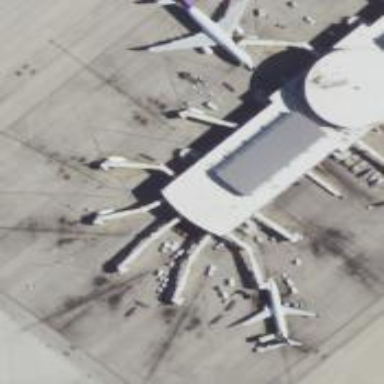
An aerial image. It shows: Airport gate.